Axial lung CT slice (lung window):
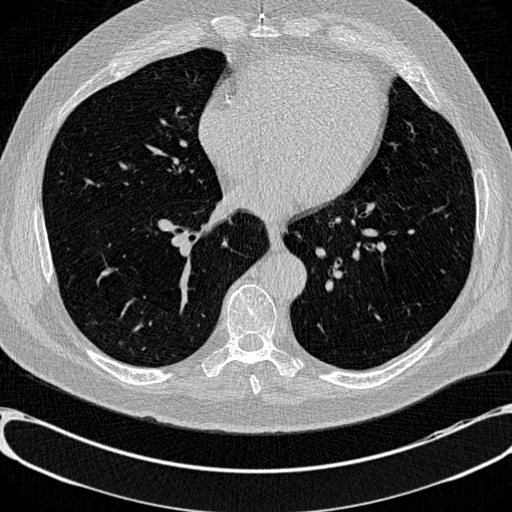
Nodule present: no